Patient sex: F
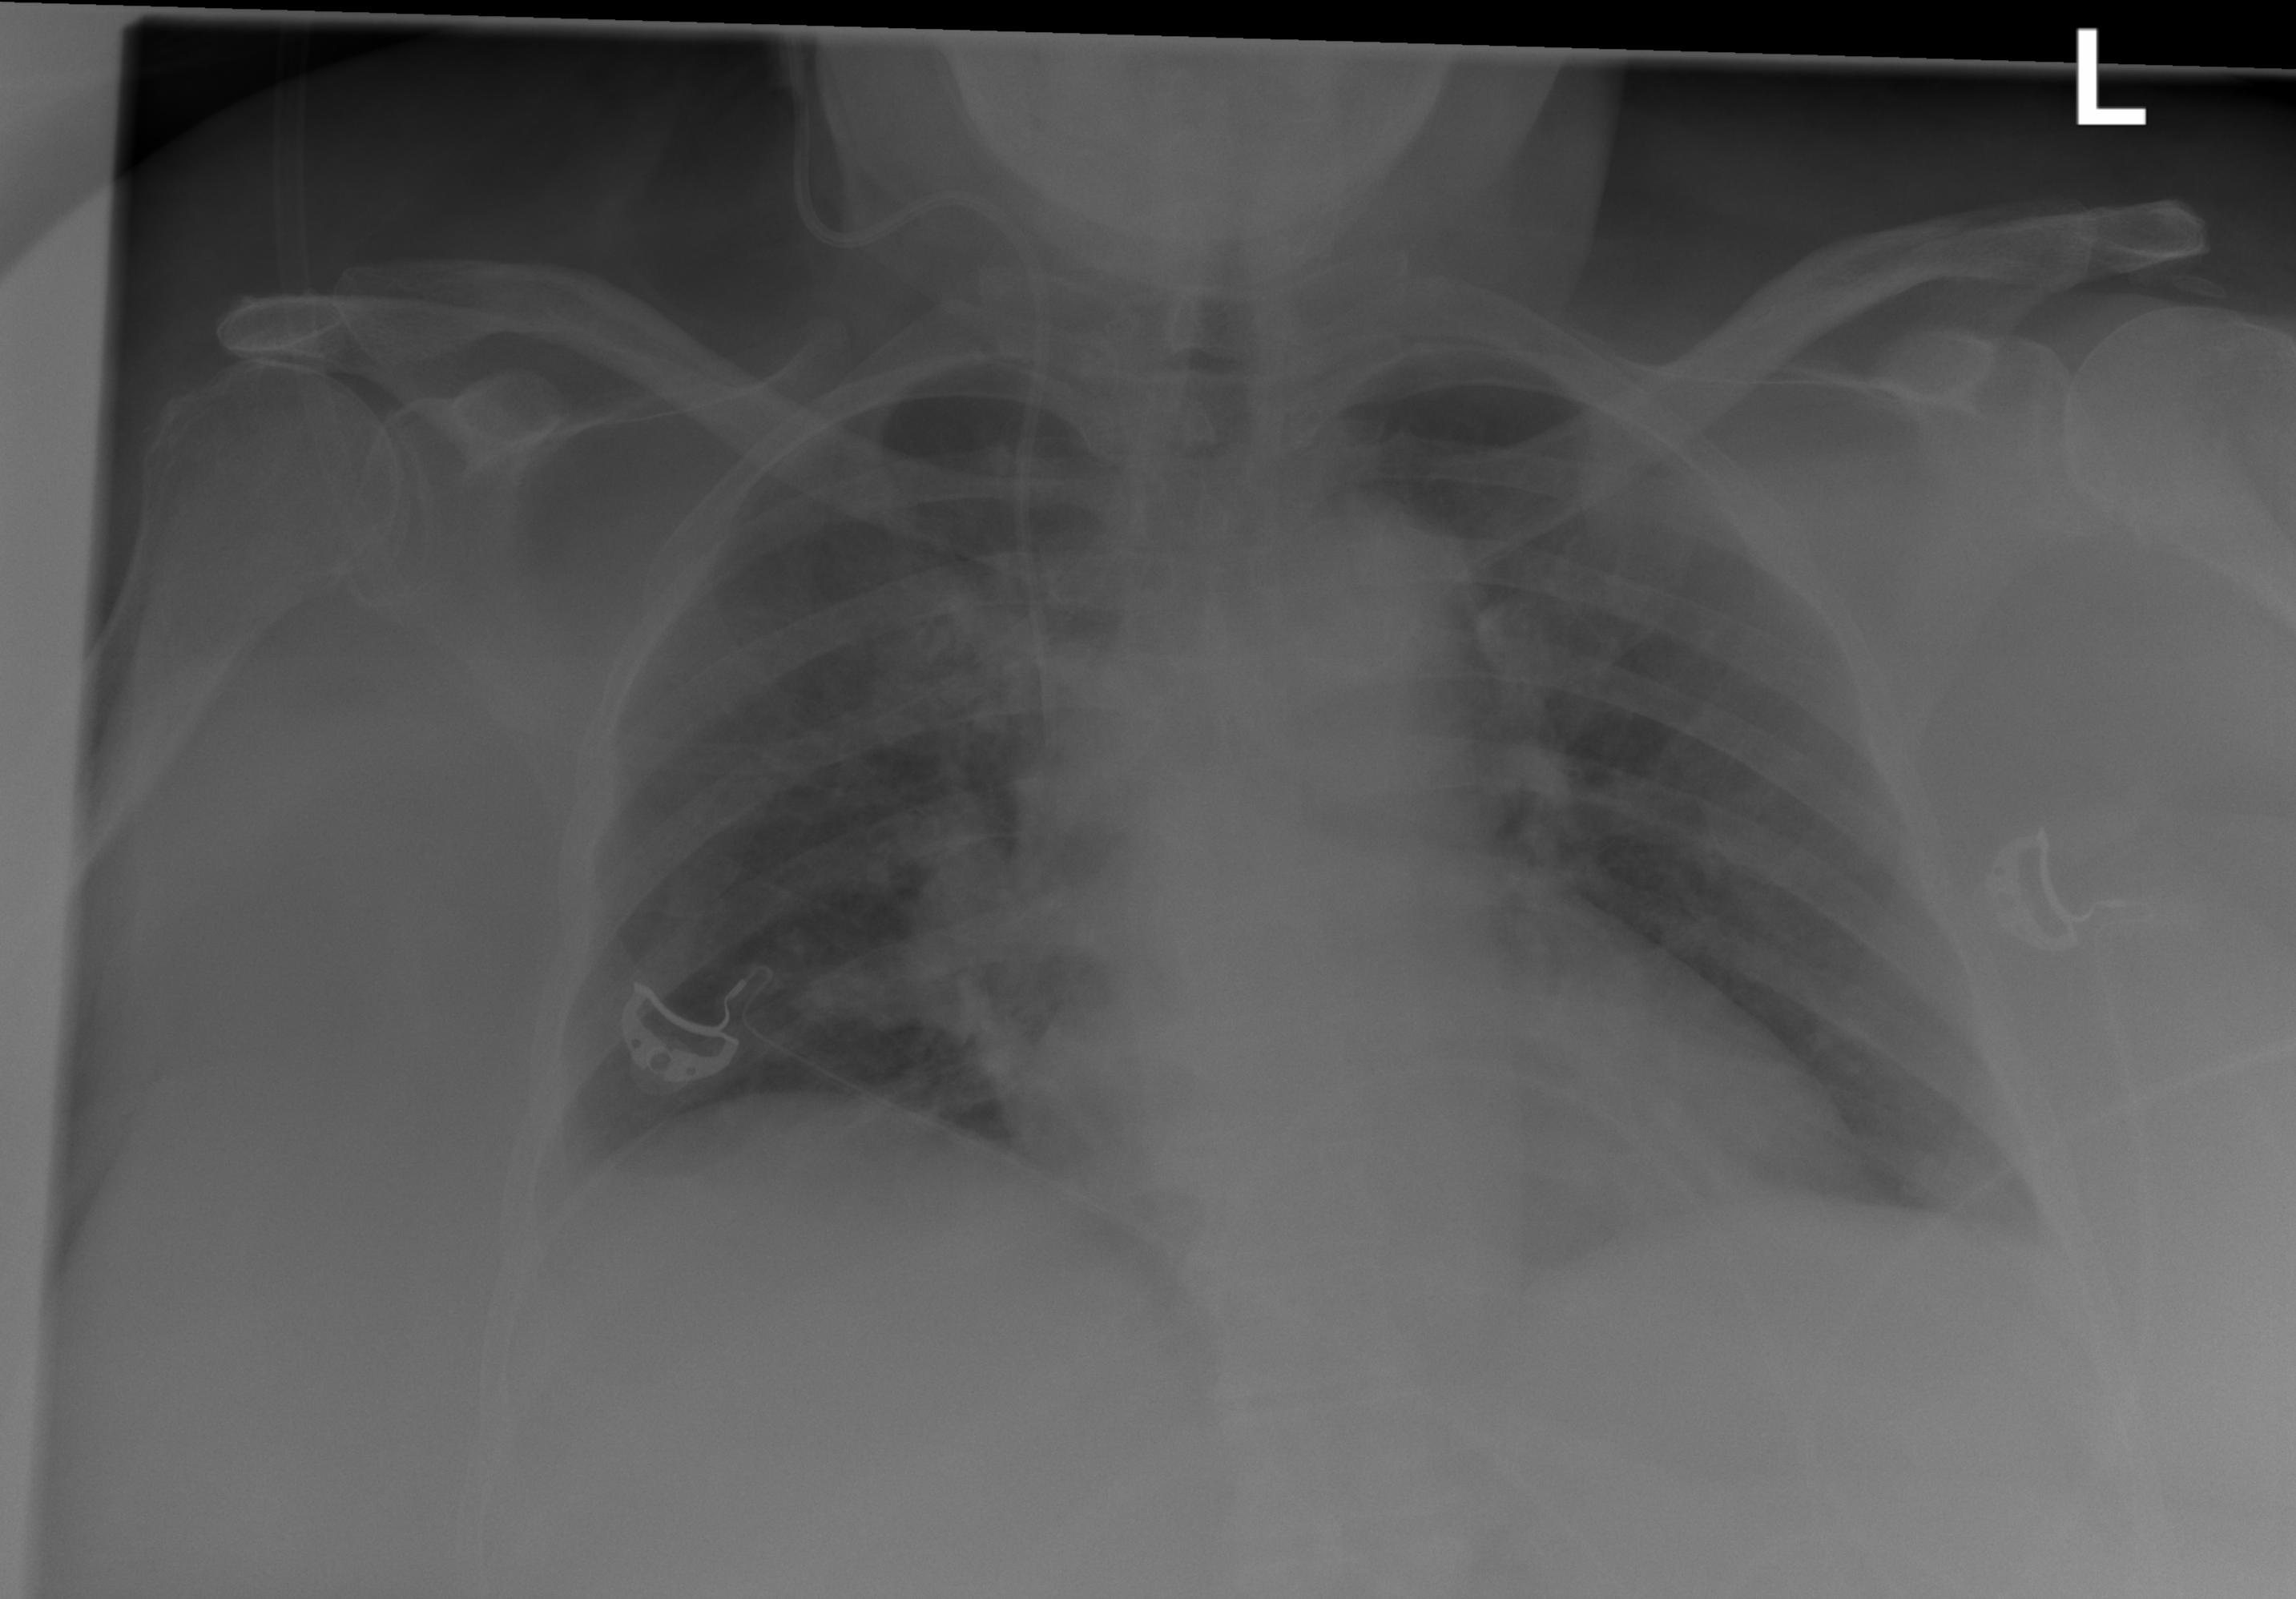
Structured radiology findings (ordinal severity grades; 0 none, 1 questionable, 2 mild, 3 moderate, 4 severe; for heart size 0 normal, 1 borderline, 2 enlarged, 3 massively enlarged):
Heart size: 0
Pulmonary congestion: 1
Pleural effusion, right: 2
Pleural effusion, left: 1
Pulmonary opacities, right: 2
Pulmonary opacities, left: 0
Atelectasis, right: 2
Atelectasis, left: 2